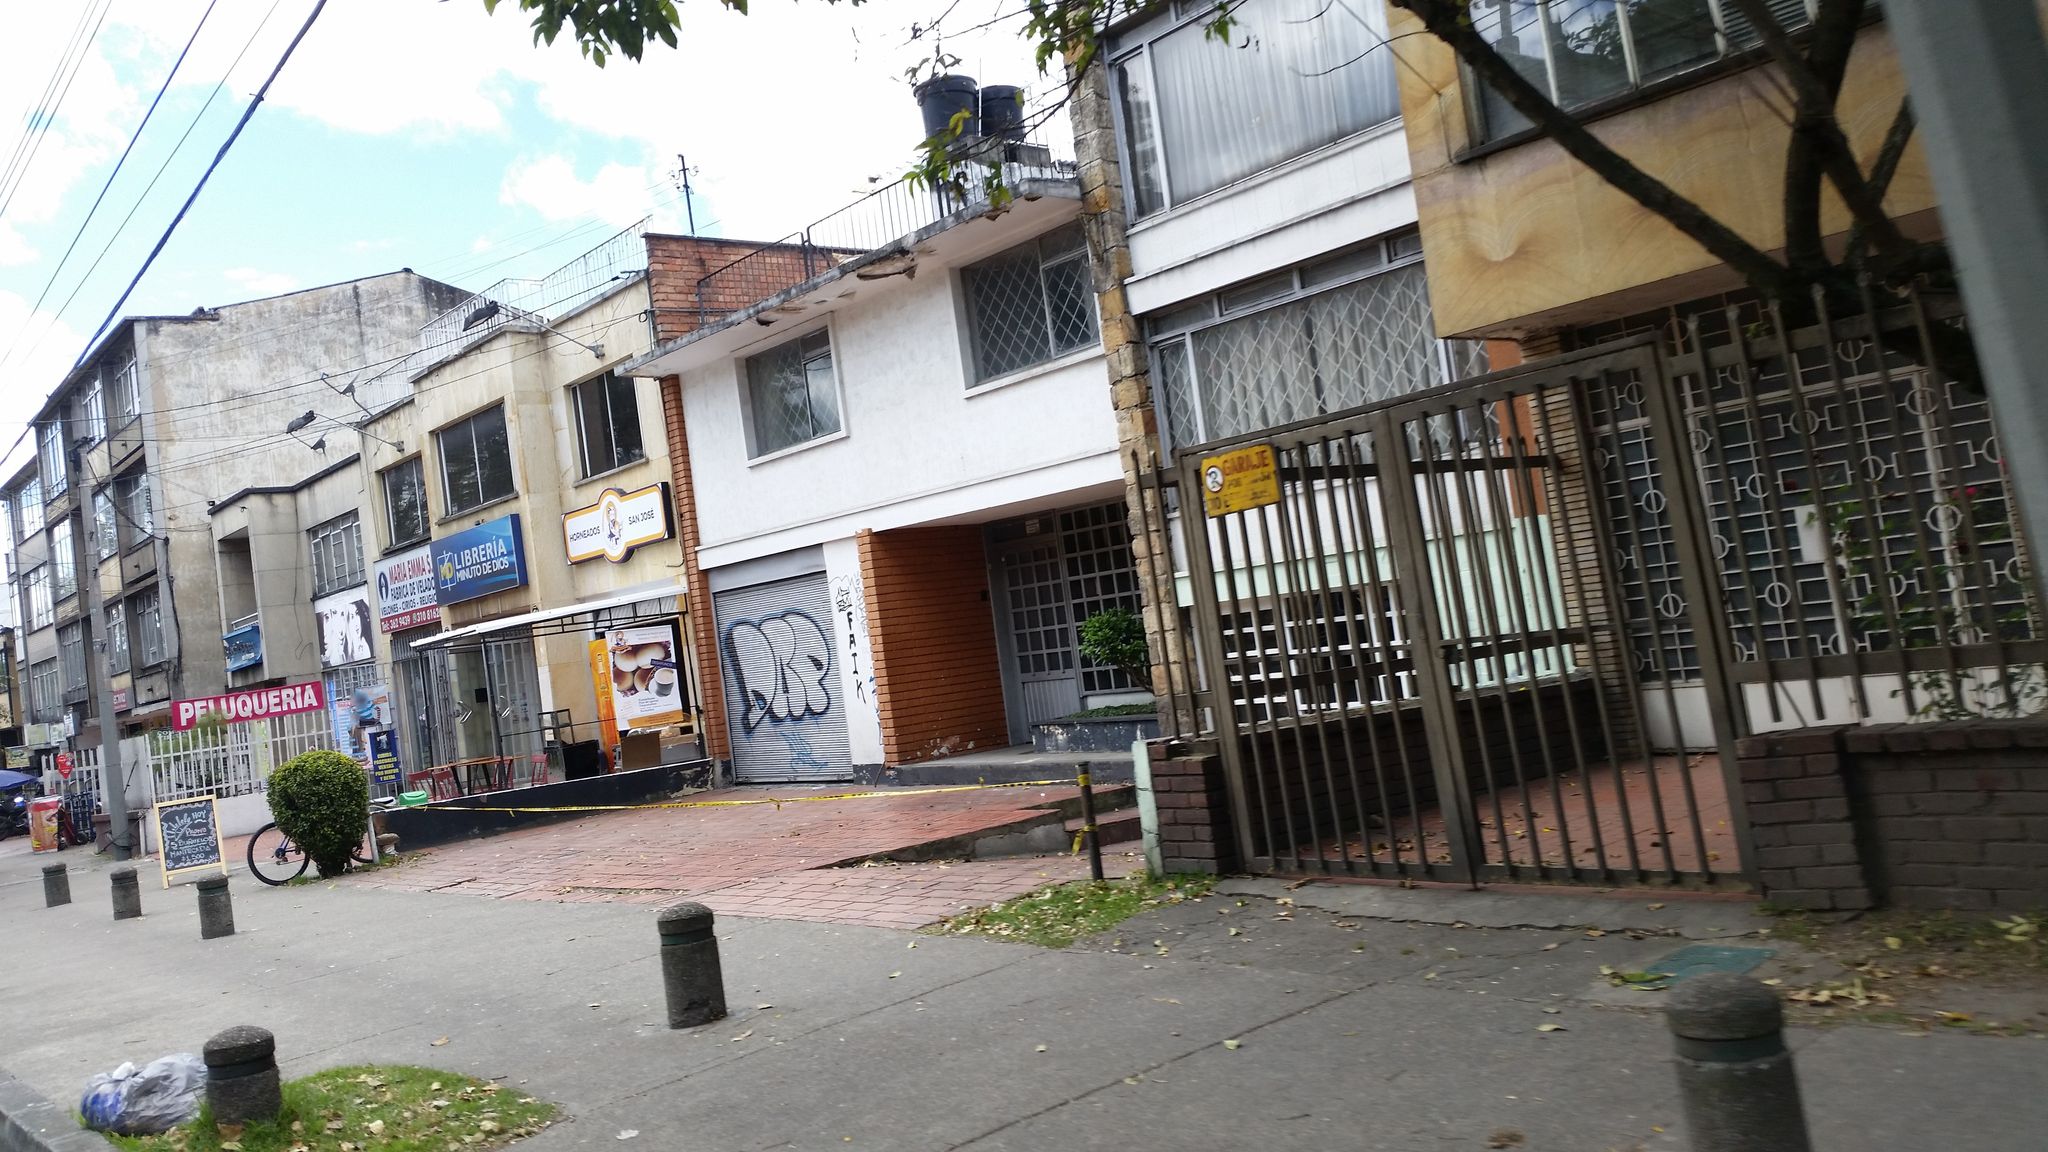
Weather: clear
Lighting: day
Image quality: good
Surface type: walking surface
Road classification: secondary
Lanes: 2
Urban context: urban centre
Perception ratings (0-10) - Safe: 2.31, Lively: 6.58, Beautiful: 0.93, Boring: 0.84, Depressing: 6.32, Wealthy: 6.02